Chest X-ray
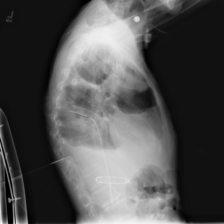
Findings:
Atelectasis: negative
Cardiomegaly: negative
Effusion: negative
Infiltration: negative
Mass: negative
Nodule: negative
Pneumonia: negative
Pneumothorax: negative
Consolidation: negative
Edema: negative
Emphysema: positive
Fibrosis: negative
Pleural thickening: negative
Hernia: negative